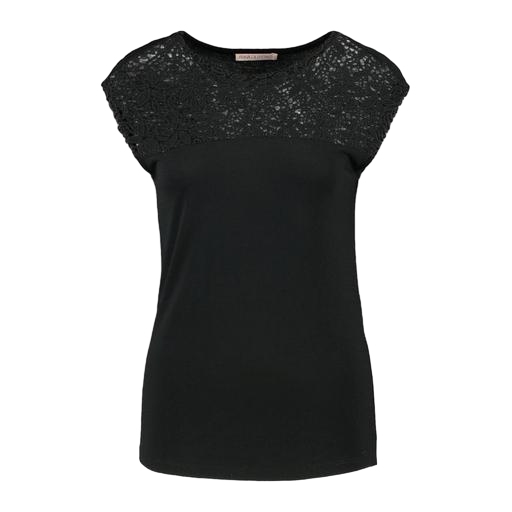
black lace-yoke jersey t-shirt, black lace-yoke jersey tee, lace-yoke t-shirt, white background